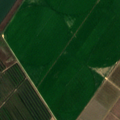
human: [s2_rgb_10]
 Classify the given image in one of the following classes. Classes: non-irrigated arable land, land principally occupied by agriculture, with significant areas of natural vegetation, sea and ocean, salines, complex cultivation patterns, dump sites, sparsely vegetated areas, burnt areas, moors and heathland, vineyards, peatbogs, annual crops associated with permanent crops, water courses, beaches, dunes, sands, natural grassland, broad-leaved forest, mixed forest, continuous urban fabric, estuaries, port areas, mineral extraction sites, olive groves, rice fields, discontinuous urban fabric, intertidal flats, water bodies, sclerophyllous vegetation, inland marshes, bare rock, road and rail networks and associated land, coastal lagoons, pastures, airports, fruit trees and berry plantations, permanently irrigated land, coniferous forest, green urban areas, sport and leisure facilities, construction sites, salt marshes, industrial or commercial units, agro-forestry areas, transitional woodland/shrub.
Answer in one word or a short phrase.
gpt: permanently irrigated land, rice fields, salines, estuaries